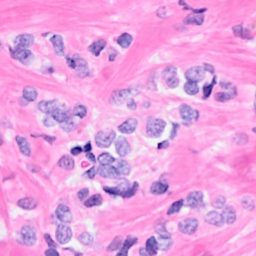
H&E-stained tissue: Breast